Question: I was studying about redundancy bits and I came across this equation and table.
Now I am not sure how they get the "minimum number" redundancy bits column.

So how would they get maximum and minimum number of redundancy bits 'r' require to correct 'n' bits of data
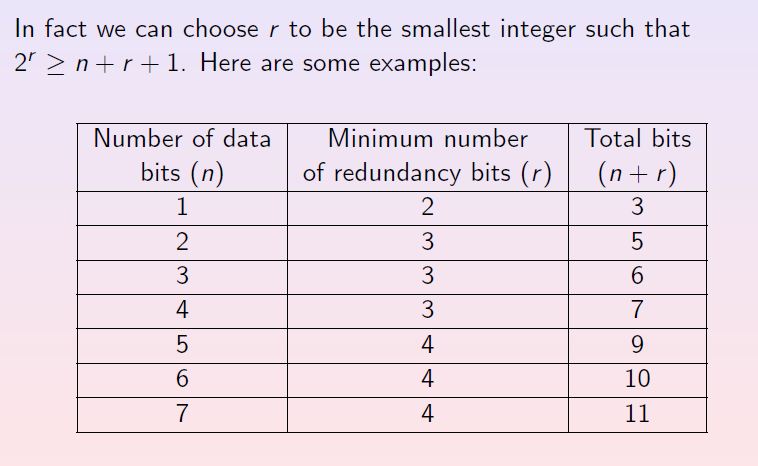
Answer: By definition: it's the smallest integer value of 'r' that satisfies the stated equation, '2r >= n + r + 1'.
I don't see anything about "maximum number of redundancy bits."